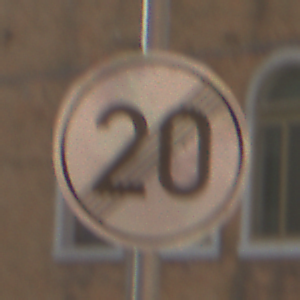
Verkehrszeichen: EndeGeschwindigkeit20
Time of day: MorningAfternoon
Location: Outdoor (Urban)
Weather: Clear
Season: NotSpecified
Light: Natural